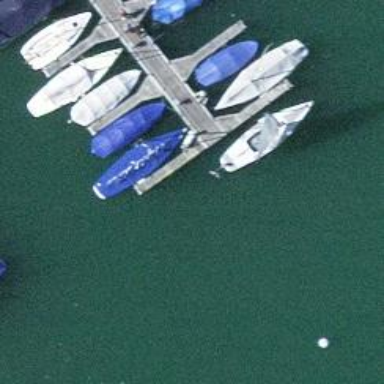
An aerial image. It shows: Man-made pier.